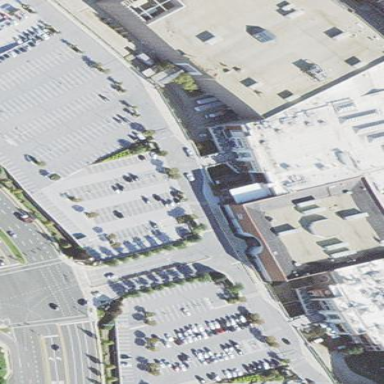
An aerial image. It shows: Multi-storey parking building.